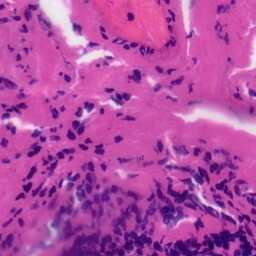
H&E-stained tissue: Tonsil